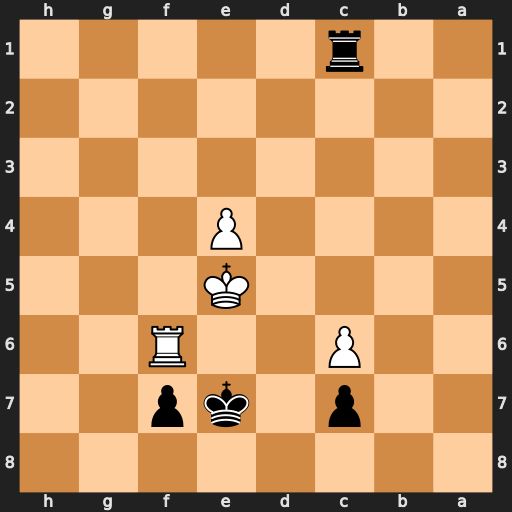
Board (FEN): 8/2p1kp2/2P2R2/4K3/4P3/8/8/2r5
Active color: b
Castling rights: -
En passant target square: -
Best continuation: Rc5+ Kd4 Kxf6